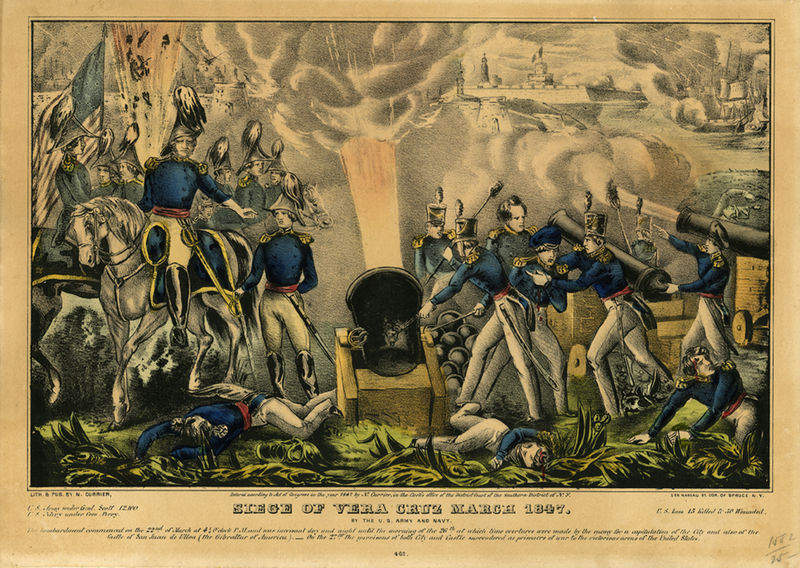
Titel: Siege of Vera Cruz, March 1847
Künstler: Nathaniel Currier
Standort: Amherst (Massachusetts, USA)
Institution: Mead Art Museum, Amherst College
Schlagwörter: blue, columns, conflict, feathers, fight, hat, men, military, napoleon, plumes, soldier, soldiers, sword, white, black, france, gray, green, old, painting, wall, yellow, picture, pink, print, smoke, clouds, horses, man, sky, boat, ocean, ship, water, death, helmet, suit, uniform, america, grass, light, river, plants, drawing, frame, castle, color, army, etching, hats, battle, boots, dead, flag, uniforms, city, flags, newspaper, fort, bricks, art, ground, explosion, war, american, horse, fire, ships, mexico, sailing, angry, poster, bodies, ball, weeds, guns, seige, blood, dying, mount, standard, bomb, general, firing, shoot, helmets, fortress, corpses, caps, weapons, wounded, cannon, 1947, gore, canon, march, document, naval, cavalry, mounted, 1987, warfare, us, commander, siege, american flag, boom, 1847, vera cruz, siege of vera cruz, vera, keep, artillery, mortar, 1846, seige of vera cruz, mexican american war, cannonball, cannonballs, gunpowder, blast, mounds, battle of vera cruz, sabers, burnning, stead, feagthers, shi;p